Question: In my class there is a method let say '-aMethod:' which takes an 'id' type parameters and doing some operation with that object. Now I want to call a method let say '-someMethod' of that object. But the problem is object type is 'id' and I can't cast it as I don't know which type of object will be come here. Below my code but it's showing error 'no know instant method for the selector someMethod'. Can any body help to handle that type of situation.
I don't want to use block or delegate.
'''
- (void)aMethod:(id)anObject
{
// other stuff
if([anObject respondsToSelector:@selector(someMethod)]) [anObject someMethod];
}
'''

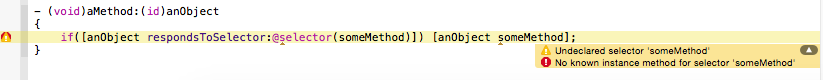
Answer: You simply have to show the compiler the method in any way. You need not to type the receiver that way. (But I would do that.) Personally I prefer to have a protocol that collects the methods.
'''
@protocol MyDelegateProtocol
- (void)someMethod;
@end
// You do not have to use that protocol for typing.
// So you can use your code as you did.
'''
Another way is to add a category to a class.
'''
@interface AnyClassIncludingNSObject( MyDelegateAddition )
- (void)someMethod;
@end
'''
Do implement that category.
A third solution is to add the method to the class sending the message.
'''
- (void)someMethod {}
'''
It is always the same: The compiler has to see it one time.